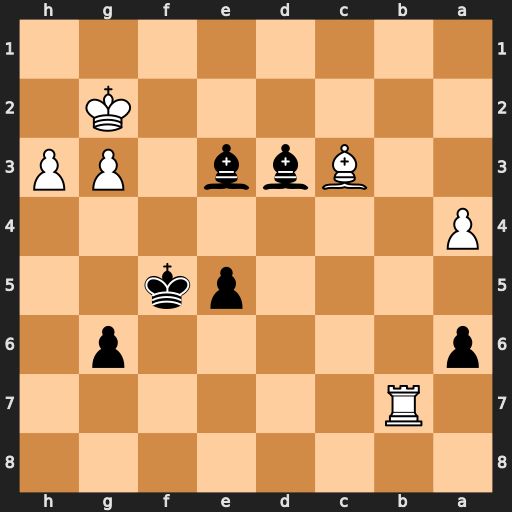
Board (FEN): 8/1R6/p5p1/4pk2/P7/2Bbb1PP/6K1/8
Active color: b
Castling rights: -
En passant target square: -
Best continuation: Be4+ Kf1 Bxb7